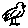
Label: bird